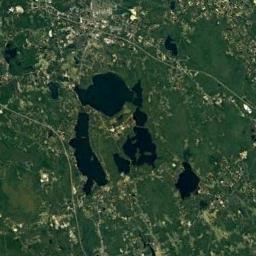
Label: lake